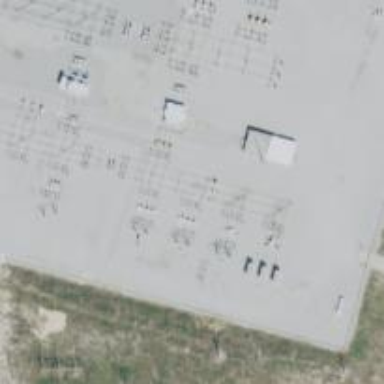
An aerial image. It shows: Switch used for power control.